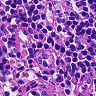
Metastatic tissue present: no